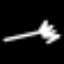
Label: fork